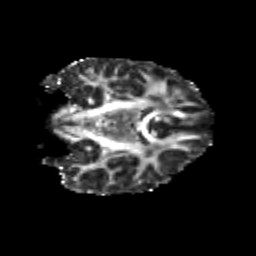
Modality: FA
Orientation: coronal
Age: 20
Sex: female
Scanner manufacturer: siemens
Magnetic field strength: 3 T
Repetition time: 3.5 s
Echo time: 0.113 s